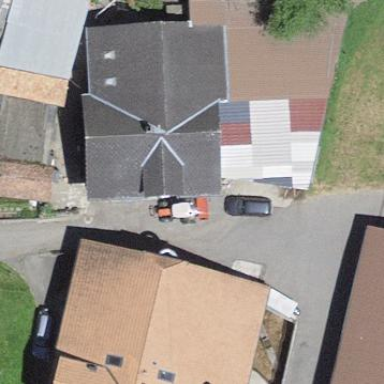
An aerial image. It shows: Farm building.